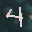
Label: 4